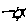
Label: sun